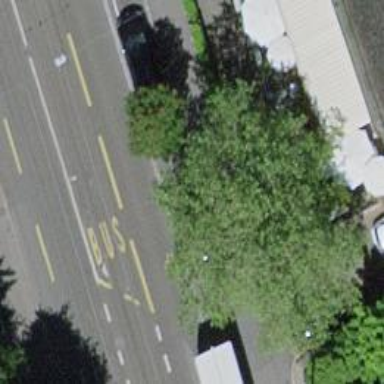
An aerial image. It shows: Bicycle rental service.